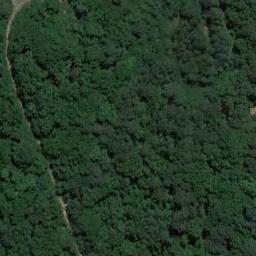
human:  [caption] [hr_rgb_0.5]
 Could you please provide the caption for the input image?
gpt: There is a road goes through the forest .

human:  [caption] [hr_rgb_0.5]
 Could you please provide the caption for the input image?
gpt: A narrow and curved earth road passes through the dense forest .

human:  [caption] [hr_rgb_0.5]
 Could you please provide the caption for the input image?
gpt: The forest has a lot of dense dark green trees and a road goes through the forest .

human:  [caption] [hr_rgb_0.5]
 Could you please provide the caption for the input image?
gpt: This is a dense forest, And the trees are dark yellow .

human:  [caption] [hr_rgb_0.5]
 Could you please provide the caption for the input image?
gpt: A narrow winding path goes through a green forest .